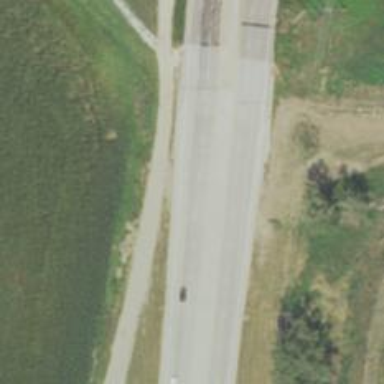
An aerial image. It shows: Primary highway.